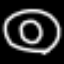
Label: donut